Aerial crown-view tile of a tropical tree (Barro Colorado Island, Panama), acquired 20250512:
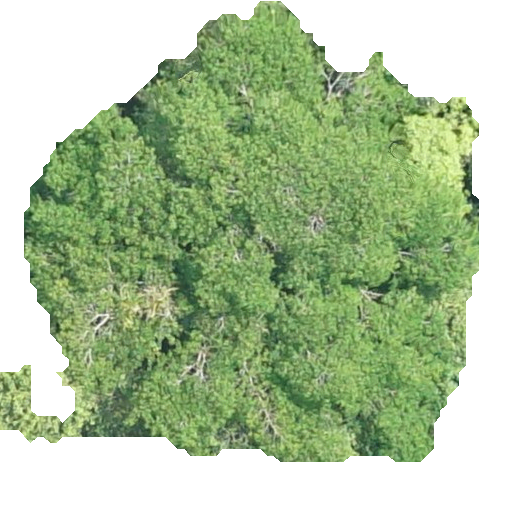
Species: Hura crepitans
GBIF accepted scientific name: Hura crepitans
Crown area: 236.009 m²